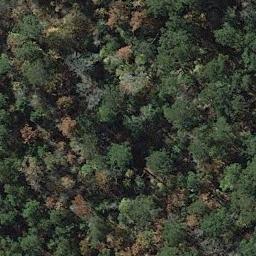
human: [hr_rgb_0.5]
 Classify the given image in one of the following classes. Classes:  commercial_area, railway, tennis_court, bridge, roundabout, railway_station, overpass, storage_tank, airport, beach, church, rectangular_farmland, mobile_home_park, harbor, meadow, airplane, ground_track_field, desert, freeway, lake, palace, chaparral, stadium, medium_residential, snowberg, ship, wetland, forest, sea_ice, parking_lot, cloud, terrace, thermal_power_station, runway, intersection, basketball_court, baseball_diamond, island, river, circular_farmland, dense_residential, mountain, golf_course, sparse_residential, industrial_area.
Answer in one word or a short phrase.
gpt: forest